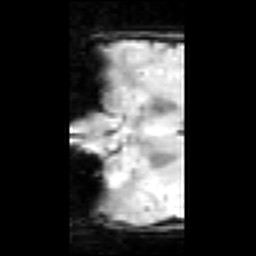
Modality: inplaneT2
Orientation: coronal
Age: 19
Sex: female